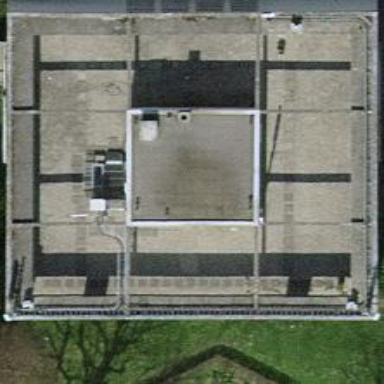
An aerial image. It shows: Flat-roofed apartment building.